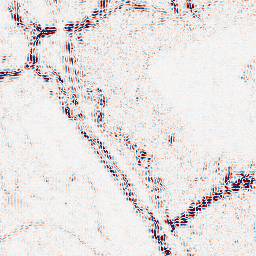
Category: wavelet
Decomposition family: wavelet_biorthogonal
Decomposition parameters: wavelet: bior4.4
level: 2
Upsampling method: cubic_mitchell
Upsampling parameters: scale: 2
Upsampling scale: 2